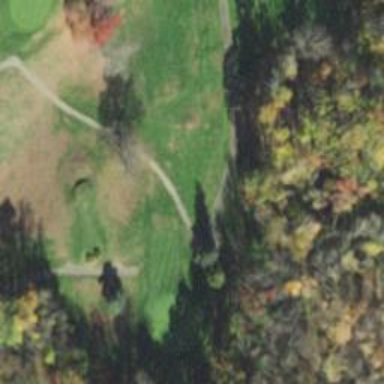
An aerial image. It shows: Golf cartpath that is also road path.